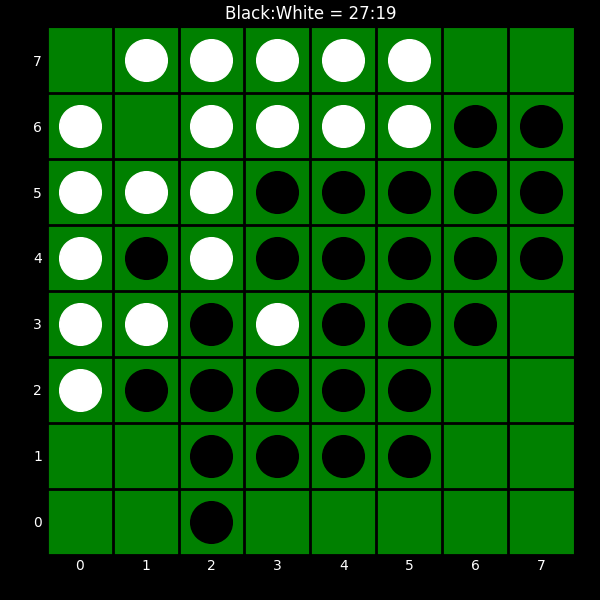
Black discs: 27
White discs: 19